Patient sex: F
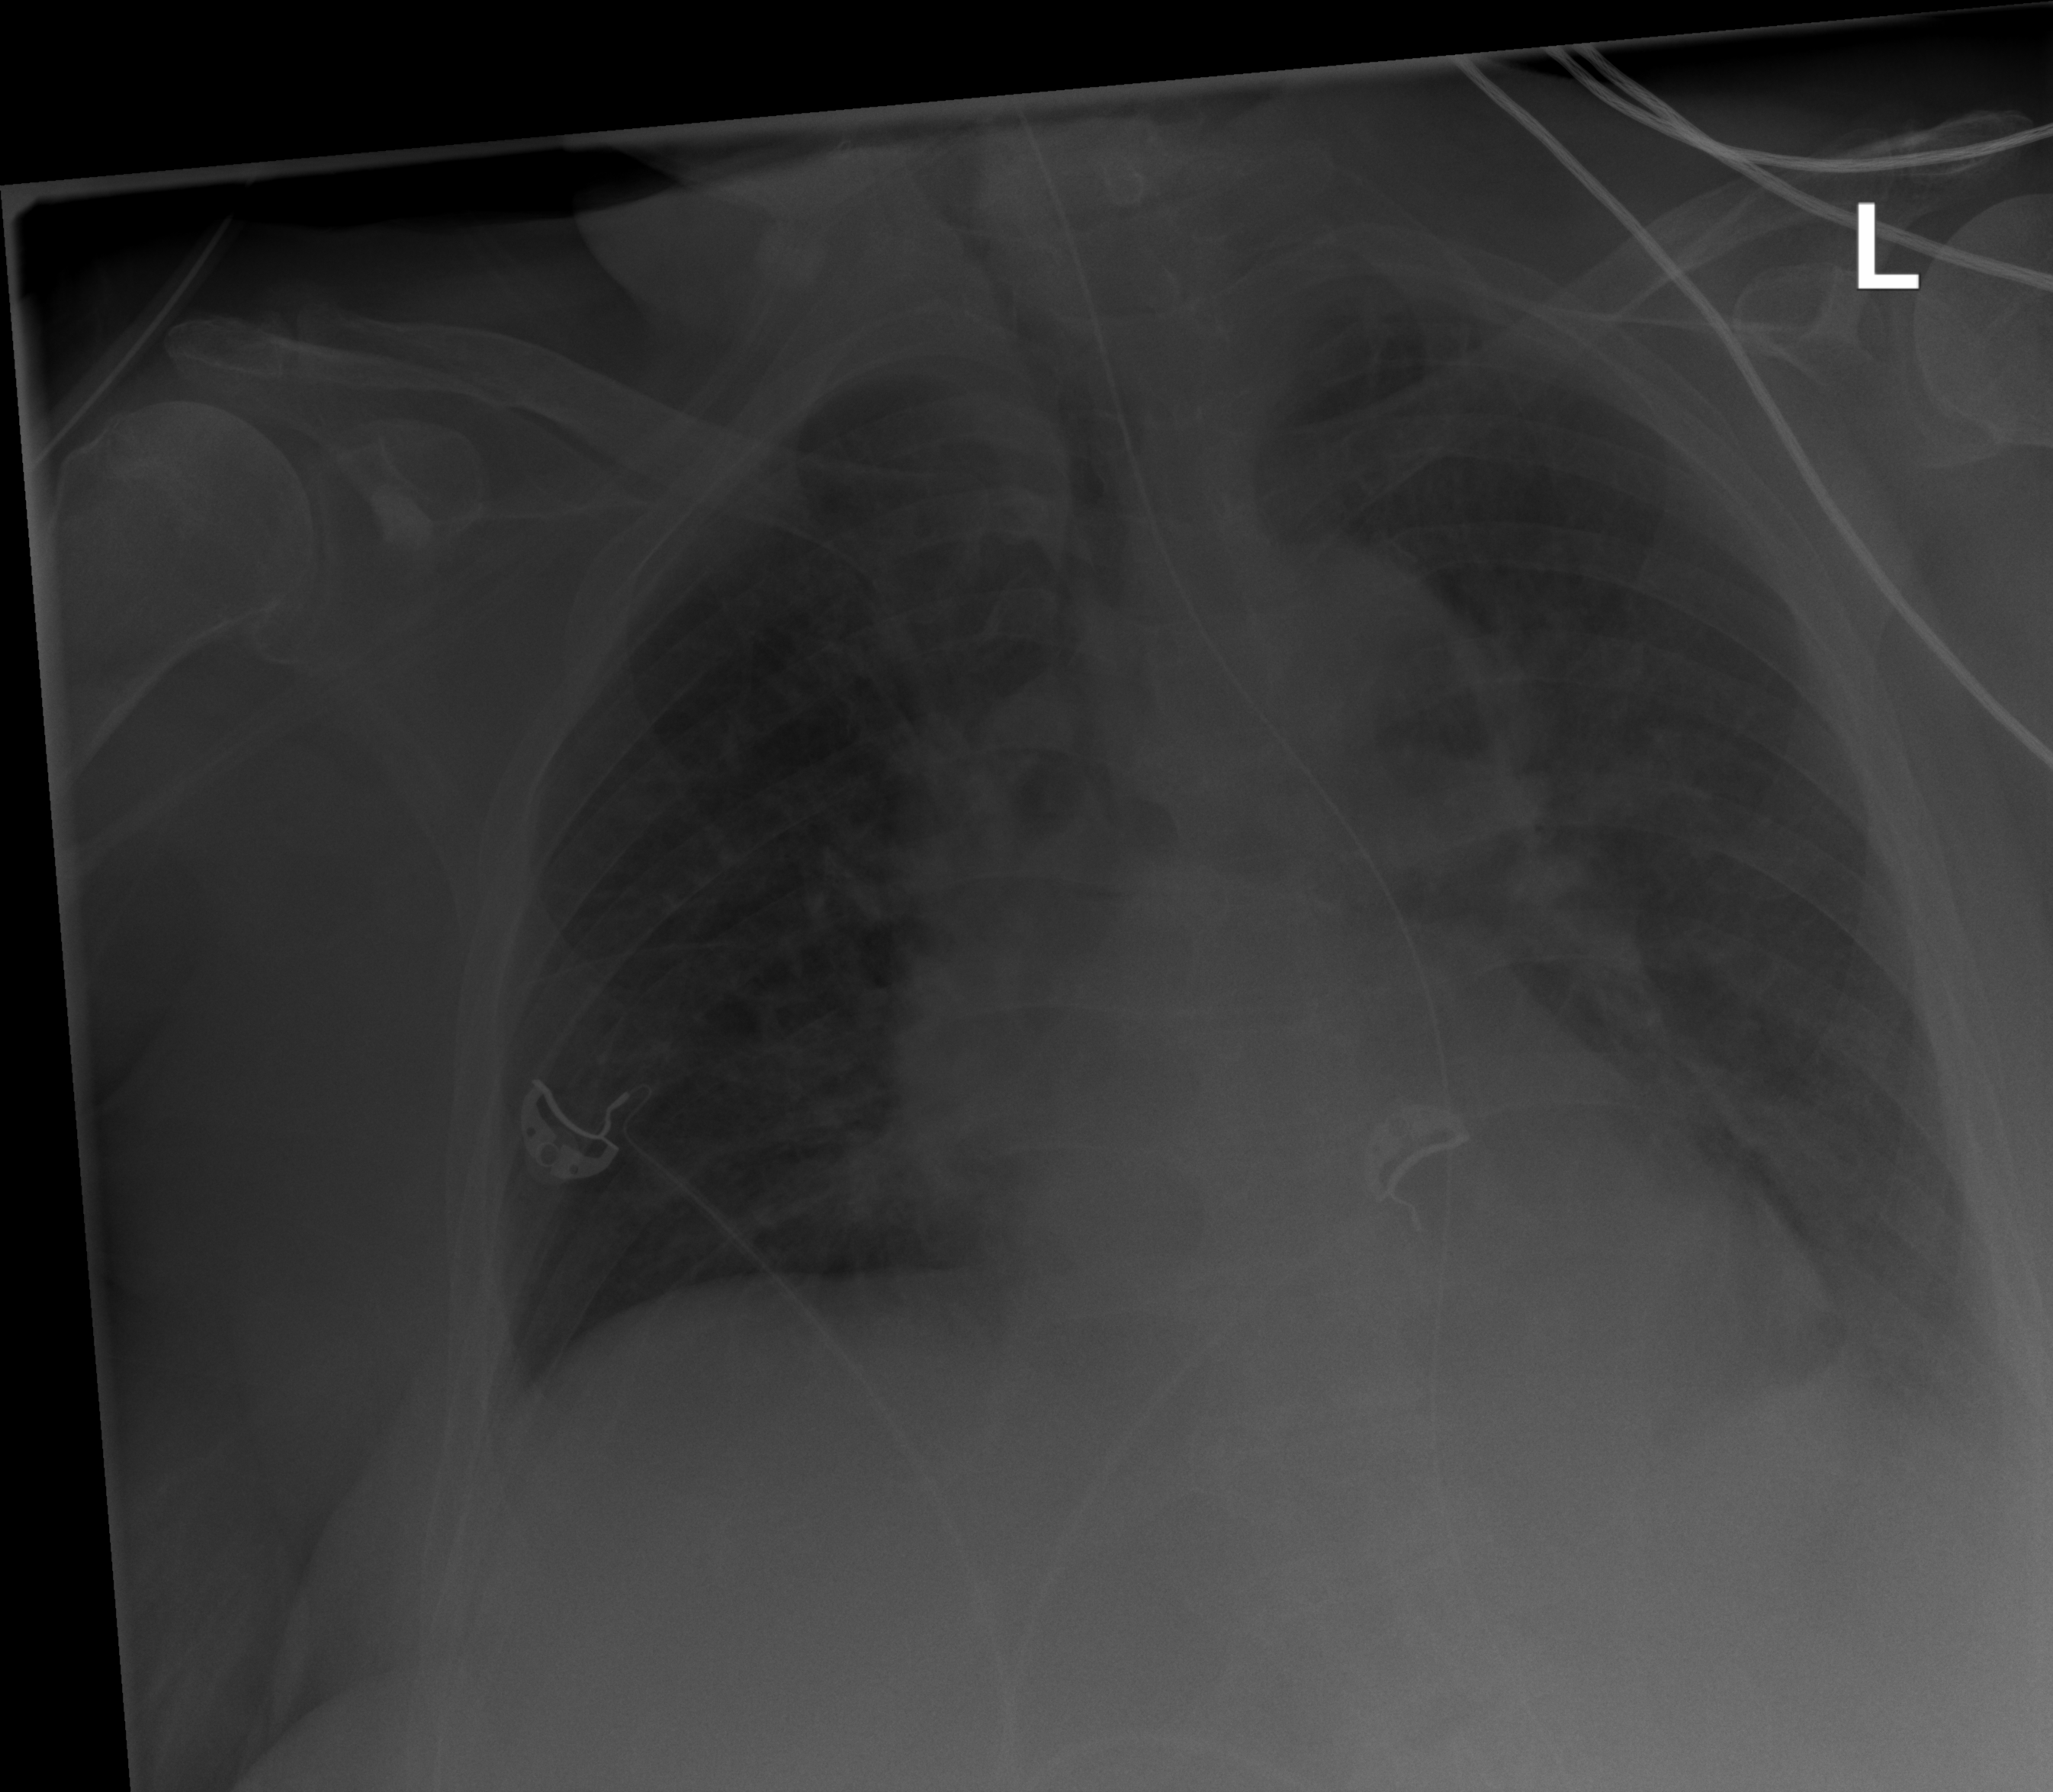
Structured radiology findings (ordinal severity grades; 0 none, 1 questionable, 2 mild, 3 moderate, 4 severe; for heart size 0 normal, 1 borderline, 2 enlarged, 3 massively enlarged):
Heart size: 1
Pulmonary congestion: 2
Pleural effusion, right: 0
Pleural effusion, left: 2
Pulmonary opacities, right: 0
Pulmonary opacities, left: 2
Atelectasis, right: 0
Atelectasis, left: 2